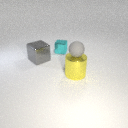
large yellow metal cylinder in front of small cyan metal cube